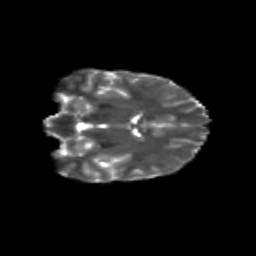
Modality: T2w
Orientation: coronal
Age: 13
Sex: male
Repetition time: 9.512 s
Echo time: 0.089 s